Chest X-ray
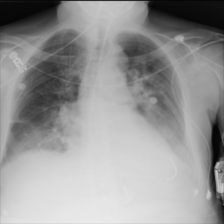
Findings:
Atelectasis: negative
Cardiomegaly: negative
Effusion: negative
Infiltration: negative
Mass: negative
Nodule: negative
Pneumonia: negative
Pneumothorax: negative
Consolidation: negative
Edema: negative
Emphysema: negative
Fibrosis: negative
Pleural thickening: negative
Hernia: negative